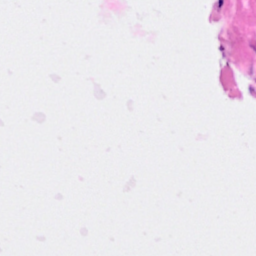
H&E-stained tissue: Breast